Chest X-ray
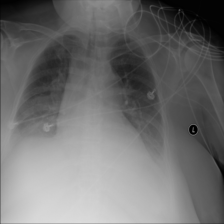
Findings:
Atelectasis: positive
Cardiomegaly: negative
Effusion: positive
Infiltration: positive
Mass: negative
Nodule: negative
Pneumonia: negative
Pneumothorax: negative
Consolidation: negative
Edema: negative
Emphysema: negative
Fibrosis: negative
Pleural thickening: positive
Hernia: negative